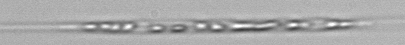
Label: Rhizosolenia